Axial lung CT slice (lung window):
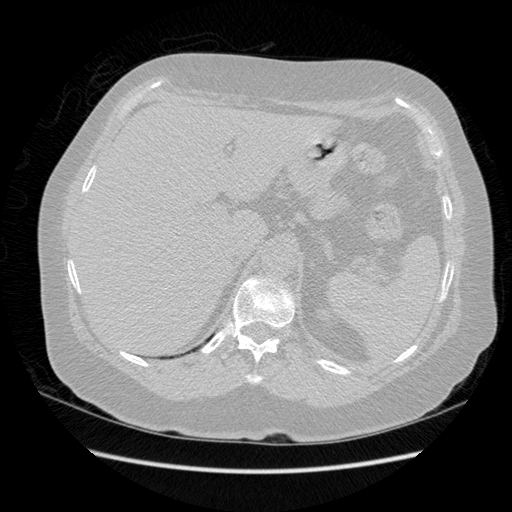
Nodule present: no